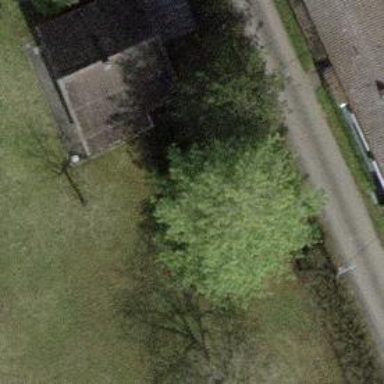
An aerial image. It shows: Evergreen needle-leaved tree.